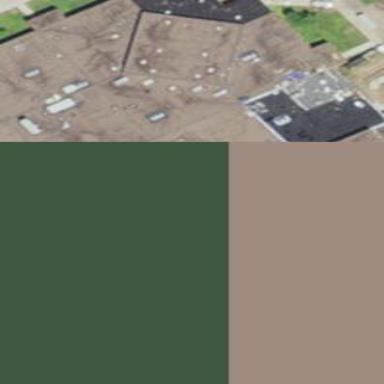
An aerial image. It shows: School building.